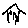
Label: house